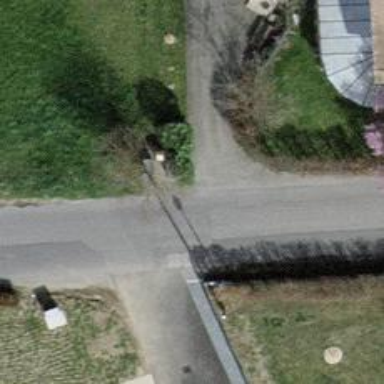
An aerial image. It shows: Unclassified road with asphalt surface and no sidewalk.